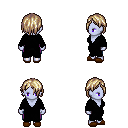
a pixel art fantasy rpg character, female body template, dark elf, purple skin, black robe, magenta pants, white blonde bangs hairstyle, brown slippers, four views (front, back, left, right), 2x2 character sprite sheet, small pixel art, hard edges, no anti-aliasing